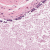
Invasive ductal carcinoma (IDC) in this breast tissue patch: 0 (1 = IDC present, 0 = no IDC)